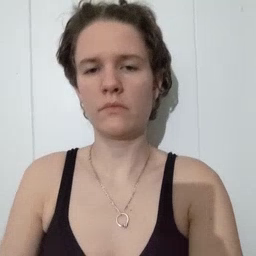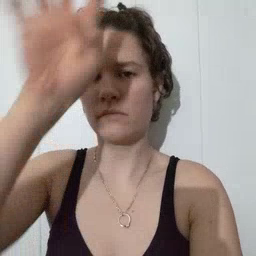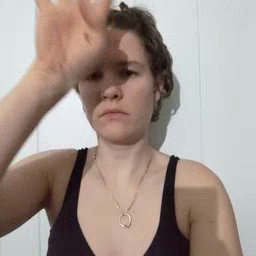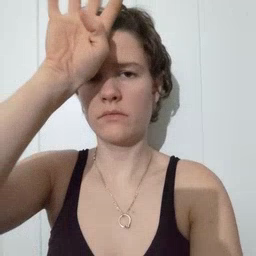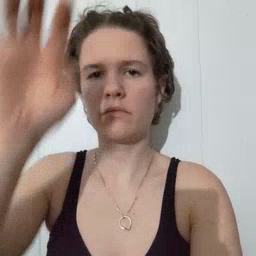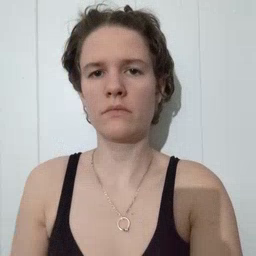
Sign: fireman